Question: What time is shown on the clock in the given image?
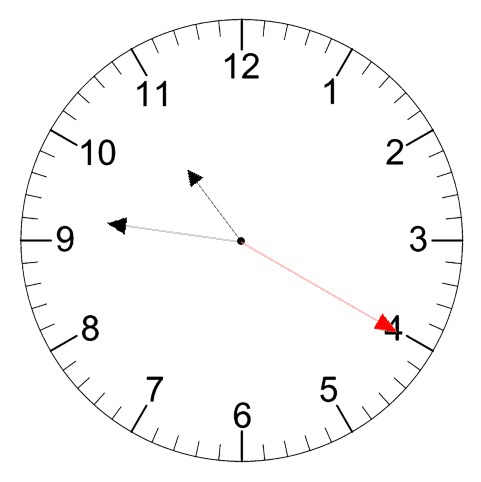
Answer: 10:46:20